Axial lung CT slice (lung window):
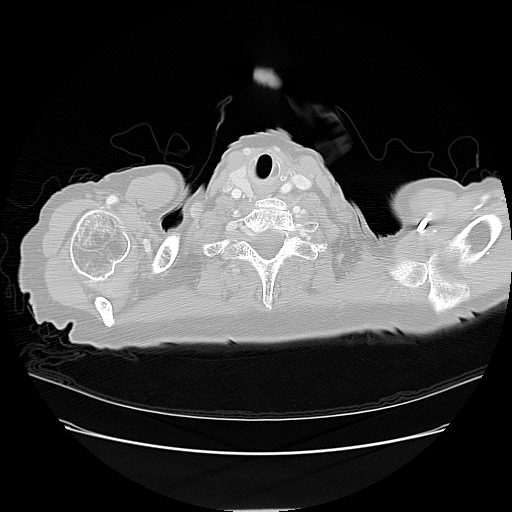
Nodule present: no